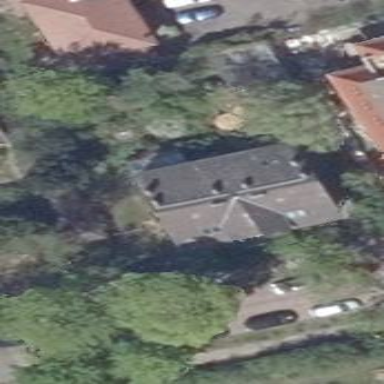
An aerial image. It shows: Residential building.